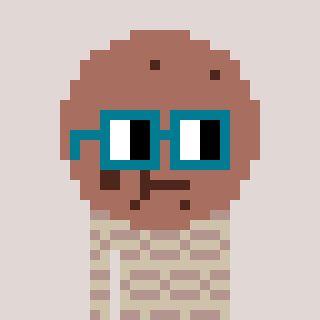
a pixel art character with square dark green glasses, a cookie-shaped head and a bege-colored body on a warm background